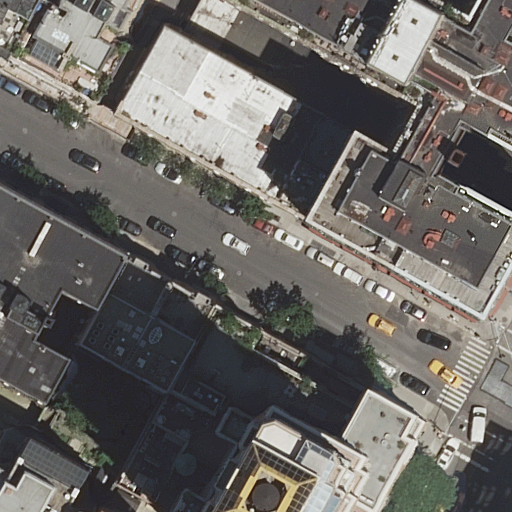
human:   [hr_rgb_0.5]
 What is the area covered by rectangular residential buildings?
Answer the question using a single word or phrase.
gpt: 2068m2

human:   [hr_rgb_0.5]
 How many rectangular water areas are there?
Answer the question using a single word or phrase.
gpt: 0

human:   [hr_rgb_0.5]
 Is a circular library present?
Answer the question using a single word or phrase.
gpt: no

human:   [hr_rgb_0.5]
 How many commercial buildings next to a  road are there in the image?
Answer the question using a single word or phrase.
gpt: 0

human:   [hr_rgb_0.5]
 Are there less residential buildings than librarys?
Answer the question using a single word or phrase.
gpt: no

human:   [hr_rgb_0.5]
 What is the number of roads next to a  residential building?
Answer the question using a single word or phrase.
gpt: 2

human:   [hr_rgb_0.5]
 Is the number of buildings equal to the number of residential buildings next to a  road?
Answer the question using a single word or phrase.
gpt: yes

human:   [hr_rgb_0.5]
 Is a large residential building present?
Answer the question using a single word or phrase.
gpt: yes

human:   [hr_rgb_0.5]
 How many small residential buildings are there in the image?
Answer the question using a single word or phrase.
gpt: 1

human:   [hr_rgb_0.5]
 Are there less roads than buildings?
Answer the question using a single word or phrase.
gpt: yes

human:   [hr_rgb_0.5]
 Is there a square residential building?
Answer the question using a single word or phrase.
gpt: no

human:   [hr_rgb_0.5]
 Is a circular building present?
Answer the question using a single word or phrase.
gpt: no

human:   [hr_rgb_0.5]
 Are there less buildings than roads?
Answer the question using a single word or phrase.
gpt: no

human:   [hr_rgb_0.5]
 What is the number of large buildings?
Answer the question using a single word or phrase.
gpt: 2

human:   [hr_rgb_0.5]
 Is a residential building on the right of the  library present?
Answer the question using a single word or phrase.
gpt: yes

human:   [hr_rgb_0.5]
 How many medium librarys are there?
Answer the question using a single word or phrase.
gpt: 0

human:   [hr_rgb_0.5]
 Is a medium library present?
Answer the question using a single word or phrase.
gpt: no

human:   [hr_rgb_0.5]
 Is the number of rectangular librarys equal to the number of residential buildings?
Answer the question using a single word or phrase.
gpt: no

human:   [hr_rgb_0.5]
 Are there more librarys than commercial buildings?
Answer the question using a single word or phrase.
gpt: yes

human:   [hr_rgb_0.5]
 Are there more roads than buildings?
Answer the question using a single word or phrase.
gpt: no

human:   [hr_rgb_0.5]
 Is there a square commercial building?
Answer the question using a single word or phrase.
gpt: no

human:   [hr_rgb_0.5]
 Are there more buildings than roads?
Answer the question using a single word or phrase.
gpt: yes

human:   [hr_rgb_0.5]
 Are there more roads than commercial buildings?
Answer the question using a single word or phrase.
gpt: yes

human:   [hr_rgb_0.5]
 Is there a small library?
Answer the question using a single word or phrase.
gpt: yes

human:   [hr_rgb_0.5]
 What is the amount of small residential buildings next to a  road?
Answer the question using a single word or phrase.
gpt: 1

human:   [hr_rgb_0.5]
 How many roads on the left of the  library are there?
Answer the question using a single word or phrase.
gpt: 0

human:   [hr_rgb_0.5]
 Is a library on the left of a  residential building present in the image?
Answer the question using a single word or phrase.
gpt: yes

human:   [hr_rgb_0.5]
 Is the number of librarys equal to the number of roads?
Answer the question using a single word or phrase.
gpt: no

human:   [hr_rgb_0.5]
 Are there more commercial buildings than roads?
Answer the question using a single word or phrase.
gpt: no

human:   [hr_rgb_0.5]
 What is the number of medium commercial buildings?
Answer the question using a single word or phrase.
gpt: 0

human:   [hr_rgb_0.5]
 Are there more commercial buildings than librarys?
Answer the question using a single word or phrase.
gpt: no

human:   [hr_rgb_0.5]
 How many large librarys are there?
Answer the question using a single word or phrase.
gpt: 0

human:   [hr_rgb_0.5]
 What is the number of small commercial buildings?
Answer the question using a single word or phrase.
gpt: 0

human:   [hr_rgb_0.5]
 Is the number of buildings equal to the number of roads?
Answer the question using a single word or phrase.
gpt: no

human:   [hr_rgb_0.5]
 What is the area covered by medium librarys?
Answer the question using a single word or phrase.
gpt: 0m2

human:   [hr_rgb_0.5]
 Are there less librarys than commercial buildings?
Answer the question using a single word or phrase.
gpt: no